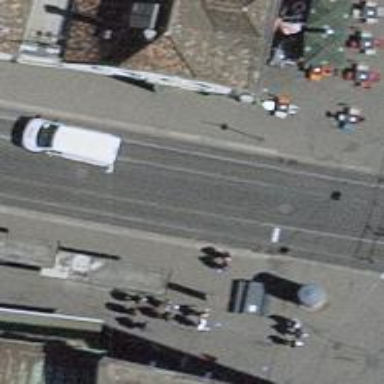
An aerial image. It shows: Tram stop with stop position for public transport.